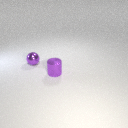
small purple metal cylinder to the right of small purple metal sphere